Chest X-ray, PA view. Patient: 19 years old, sex M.
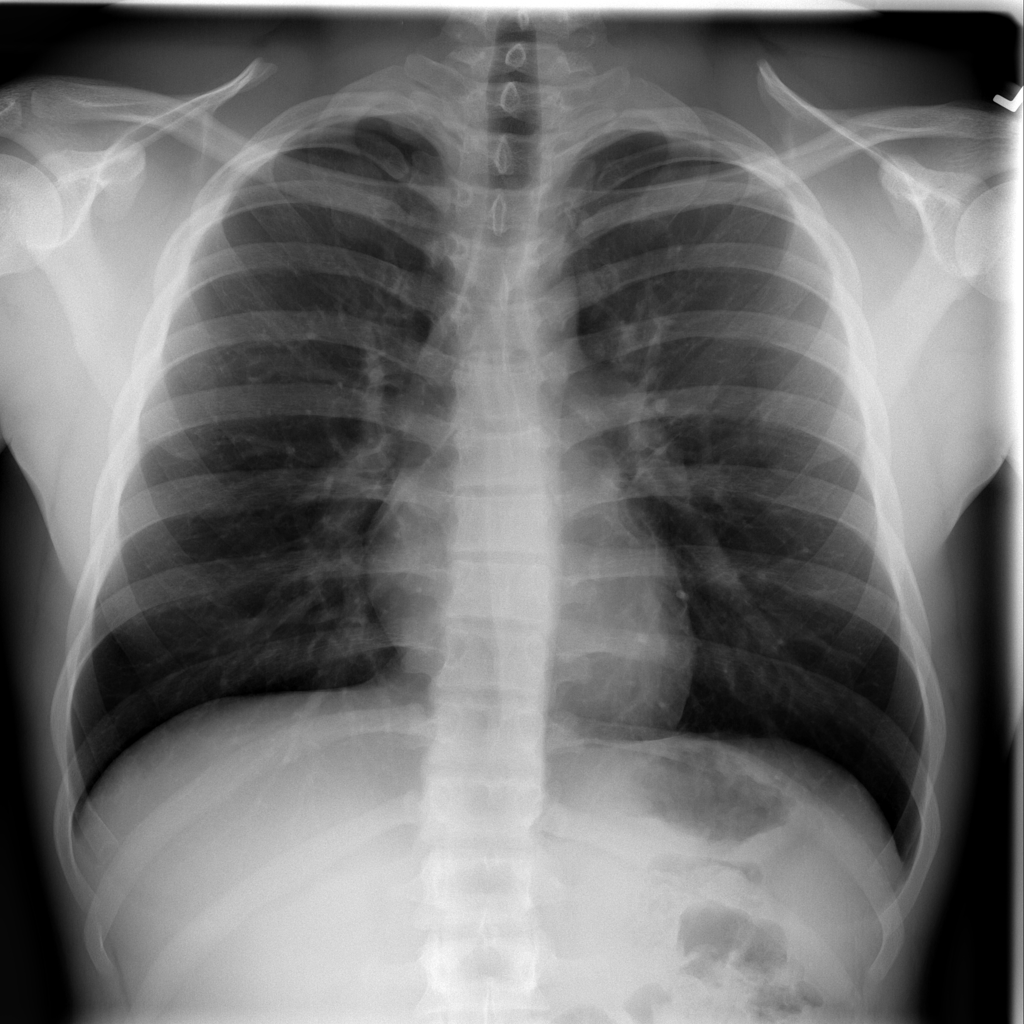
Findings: Infiltration